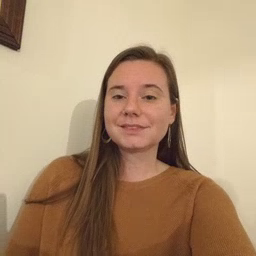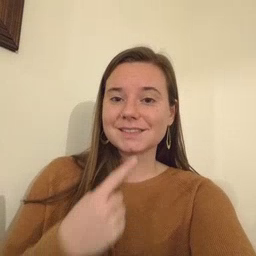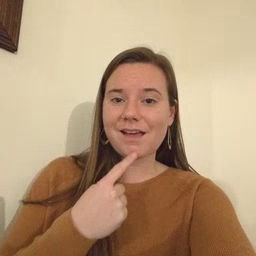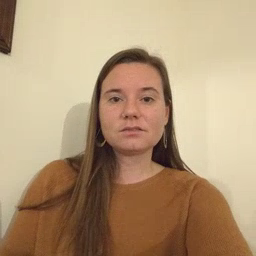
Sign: say